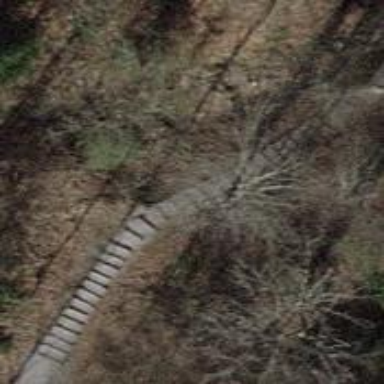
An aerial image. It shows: Gravel path with excellent visibility. The path consists of steps.